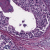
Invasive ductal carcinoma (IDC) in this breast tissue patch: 0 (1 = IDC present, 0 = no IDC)